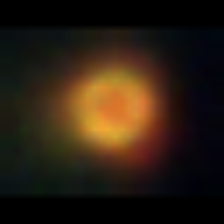
Taxon: NanoPlankton
Group: Other